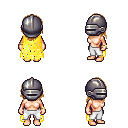
a pixel art fantasy rpg character, female body template, human, light skin, yellow tattered cape, white pants, brown long hairstyle, metal helm, bracelets, four views (front, back, left, right), 2x2 character sprite sheet, small pixel art, hard edges, no anti-aliasing